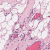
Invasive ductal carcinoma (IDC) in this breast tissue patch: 0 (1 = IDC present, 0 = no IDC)